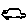
Label: car